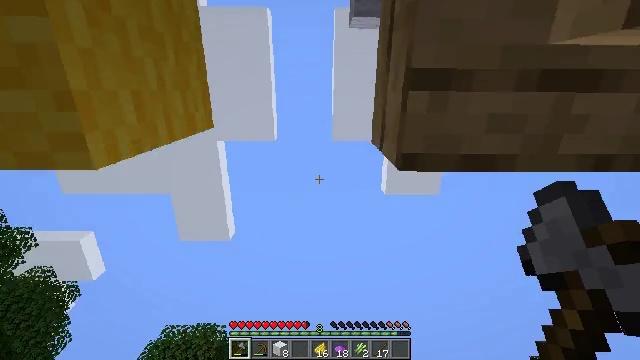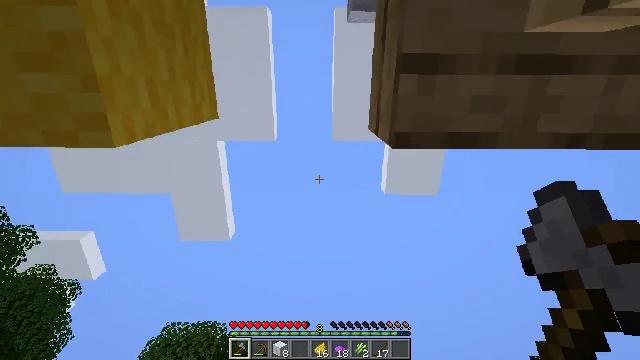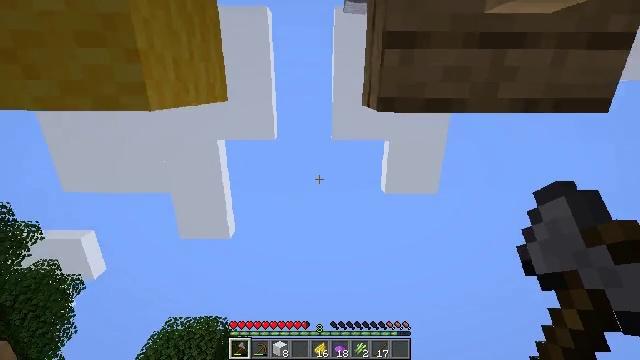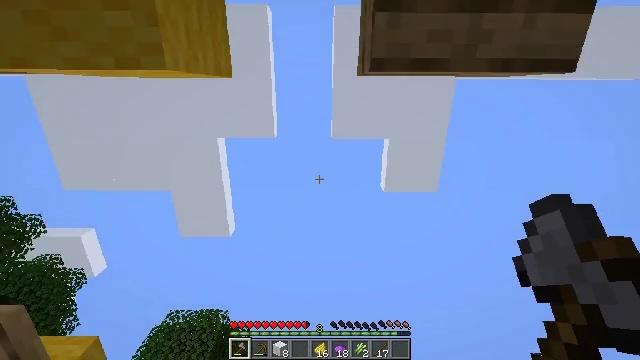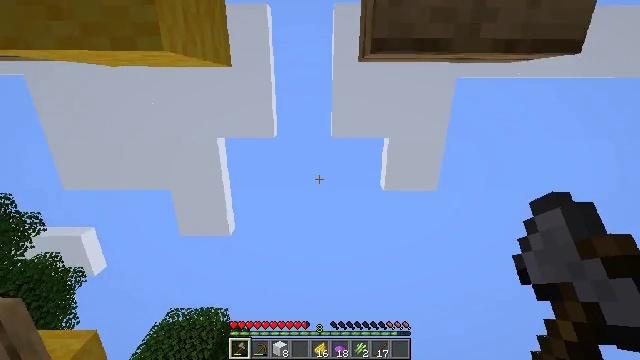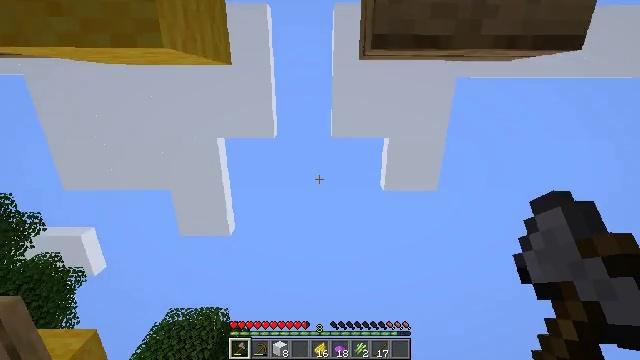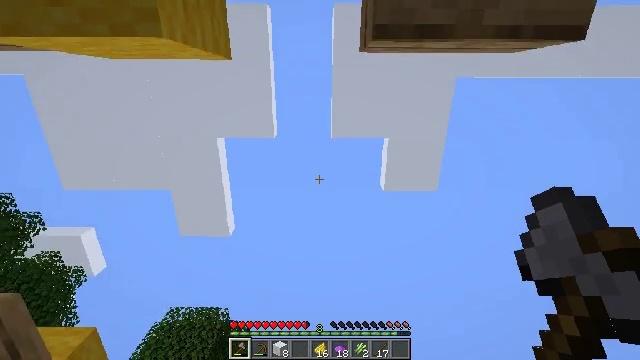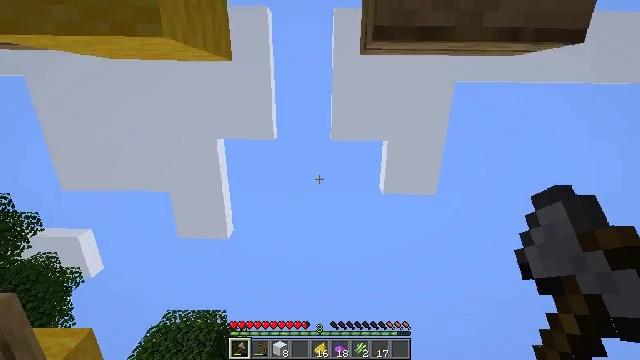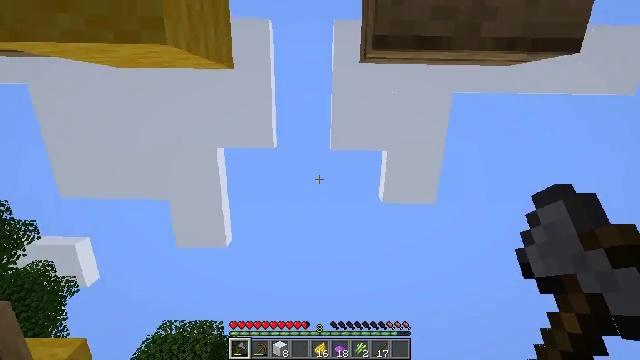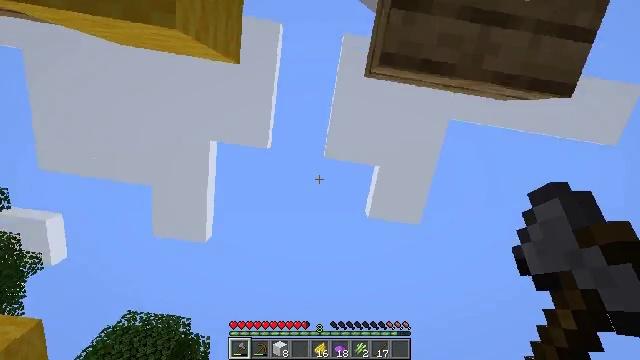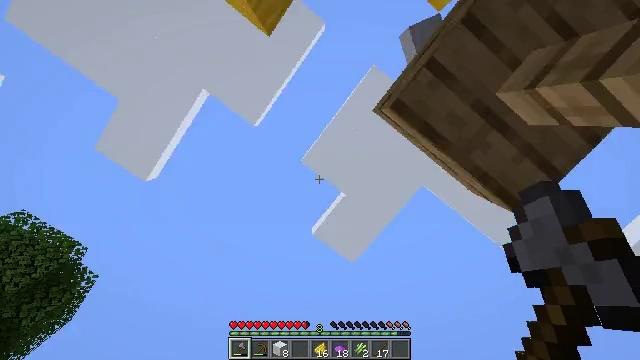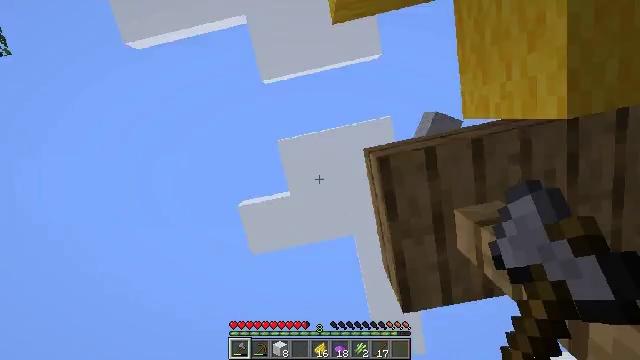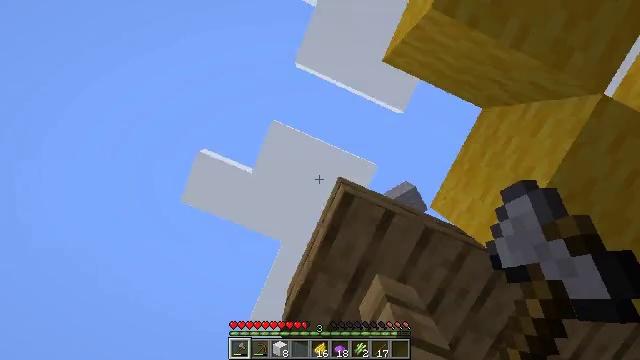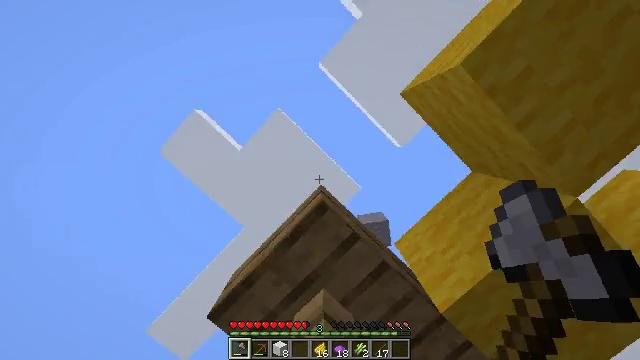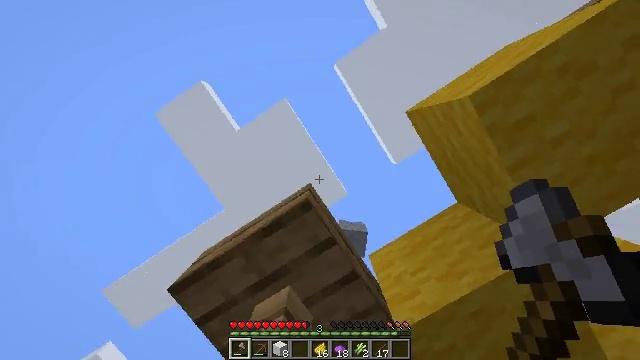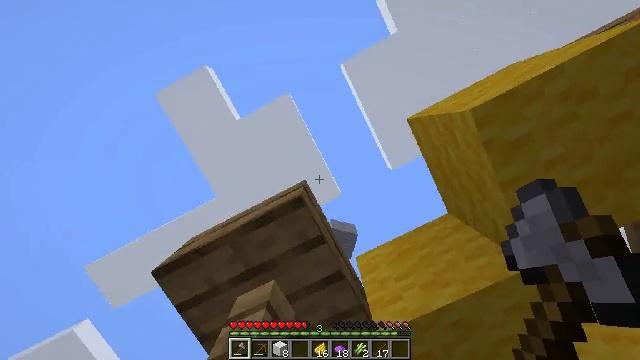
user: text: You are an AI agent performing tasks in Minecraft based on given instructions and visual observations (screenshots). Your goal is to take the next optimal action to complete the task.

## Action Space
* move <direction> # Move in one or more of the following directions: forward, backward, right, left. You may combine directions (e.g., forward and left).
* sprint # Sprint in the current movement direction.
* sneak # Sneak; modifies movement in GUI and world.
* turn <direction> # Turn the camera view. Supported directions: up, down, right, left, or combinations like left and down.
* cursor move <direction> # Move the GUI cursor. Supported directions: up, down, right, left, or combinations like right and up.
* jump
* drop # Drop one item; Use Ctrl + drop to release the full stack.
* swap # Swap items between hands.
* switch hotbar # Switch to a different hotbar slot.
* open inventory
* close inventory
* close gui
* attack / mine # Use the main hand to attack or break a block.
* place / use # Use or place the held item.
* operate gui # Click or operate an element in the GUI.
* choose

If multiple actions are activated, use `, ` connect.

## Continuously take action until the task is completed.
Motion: motion action
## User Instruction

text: Mine the yellow wool block.
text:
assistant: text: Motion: move forward
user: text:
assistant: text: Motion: no_op
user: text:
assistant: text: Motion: no_op
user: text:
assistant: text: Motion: no_op
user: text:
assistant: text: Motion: no_op
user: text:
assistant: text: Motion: no_op
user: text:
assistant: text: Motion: no_op
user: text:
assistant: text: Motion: turn up
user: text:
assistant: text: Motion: turn right and up
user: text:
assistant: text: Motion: turn right and up
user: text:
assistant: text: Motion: turn right
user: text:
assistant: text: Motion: turn right and up
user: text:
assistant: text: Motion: turn right and up
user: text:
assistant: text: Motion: turn right
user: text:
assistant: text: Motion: turn right
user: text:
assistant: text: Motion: turn right
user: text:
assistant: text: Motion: no_op
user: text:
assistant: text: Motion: no_op
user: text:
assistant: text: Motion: turn right and down
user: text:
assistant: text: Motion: turn right and down
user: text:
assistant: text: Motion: move forward, turn right and down, jump
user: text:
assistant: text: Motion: move forward, turn right and down, jump
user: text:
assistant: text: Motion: move forward, turn right and down, jump
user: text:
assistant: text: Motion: move forward, turn right and down, jump
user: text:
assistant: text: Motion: move forward, jump
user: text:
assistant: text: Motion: move forward, turn right, jump
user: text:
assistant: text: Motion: move forward, turn up, jump
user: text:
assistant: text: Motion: turn up
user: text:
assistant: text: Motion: turn up
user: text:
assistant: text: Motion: turn up